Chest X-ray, PA view. Patient: 39 years old, sex F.
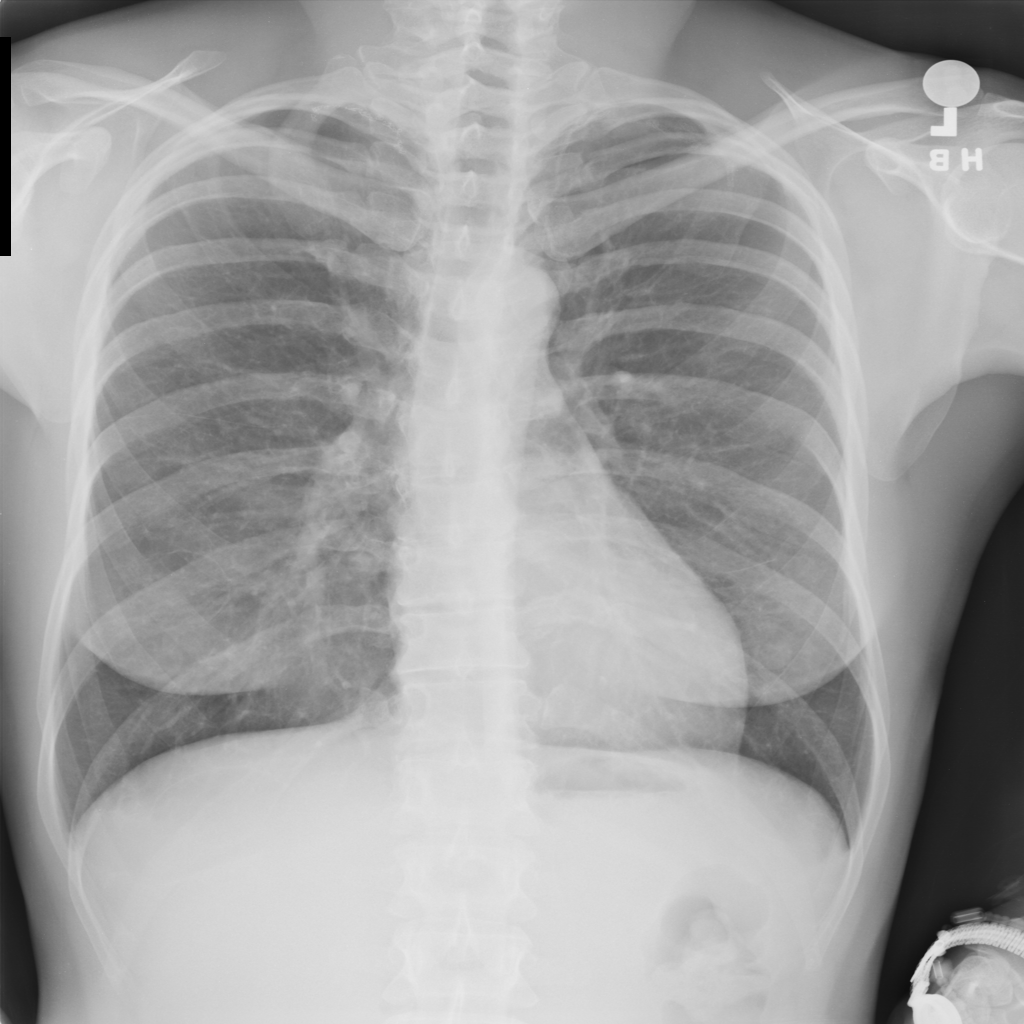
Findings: No Finding